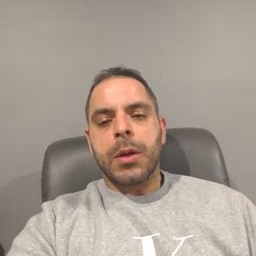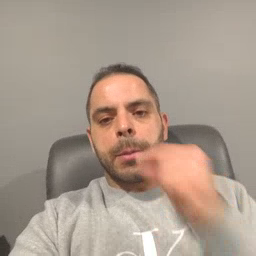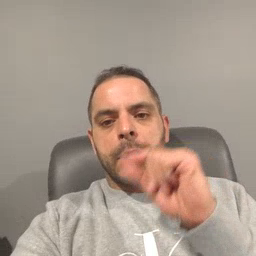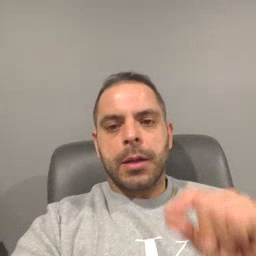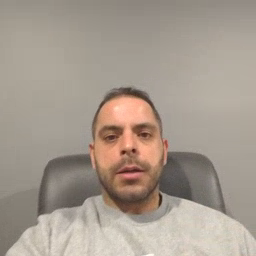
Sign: pen